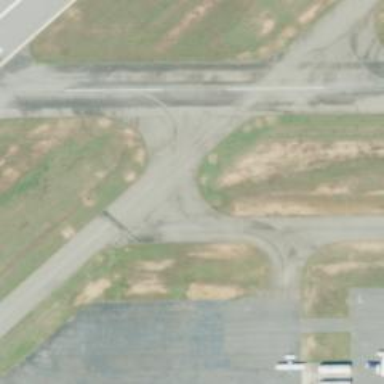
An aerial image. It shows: View of taxiway at the airport.